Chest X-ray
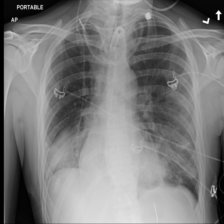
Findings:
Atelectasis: negative
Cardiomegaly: negative
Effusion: negative
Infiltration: positive
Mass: negative
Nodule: negative
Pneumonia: negative
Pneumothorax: negative
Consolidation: positive
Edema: negative
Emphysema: negative
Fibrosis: negative
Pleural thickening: negative
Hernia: negative